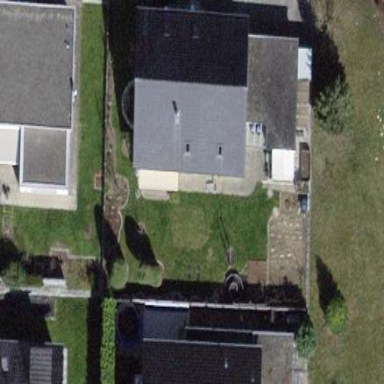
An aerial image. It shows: Residential building.